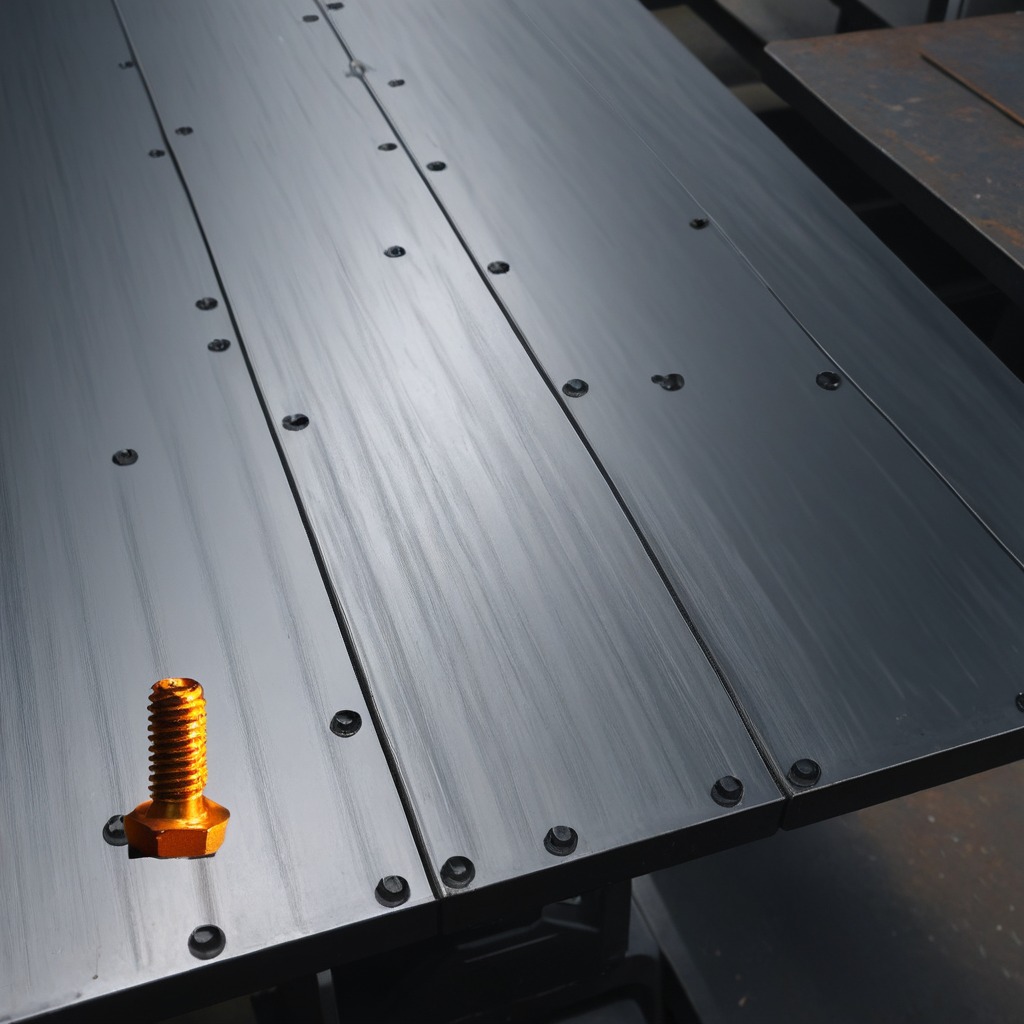
A metal screw is lying on the cold steel table in a mining workshop.